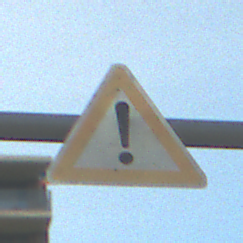
Verkehrszeichen: Gefahrenstelle
Umgebung: Outdoor, Urban
Tageszeit: MorningAfternoon
Wetter: PartlyCloudy
Licht: Natural
Jahreszeit: NotSpecified
Kontrast: LowContrast